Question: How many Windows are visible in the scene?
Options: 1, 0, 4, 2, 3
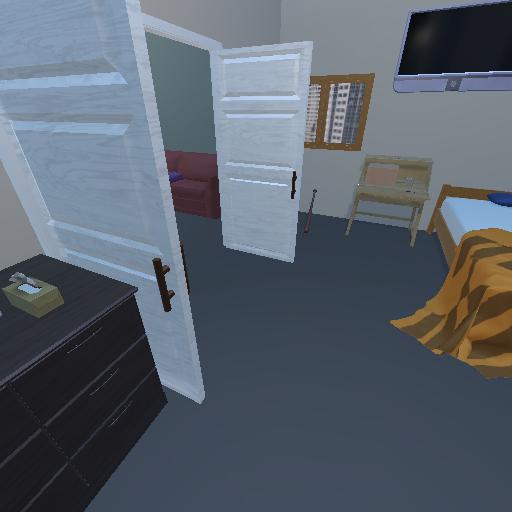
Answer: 1